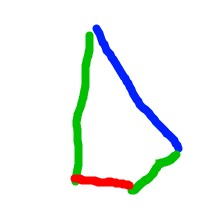
Shape: kite